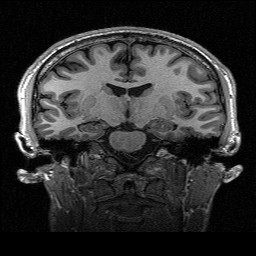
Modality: T1w
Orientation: sagittal